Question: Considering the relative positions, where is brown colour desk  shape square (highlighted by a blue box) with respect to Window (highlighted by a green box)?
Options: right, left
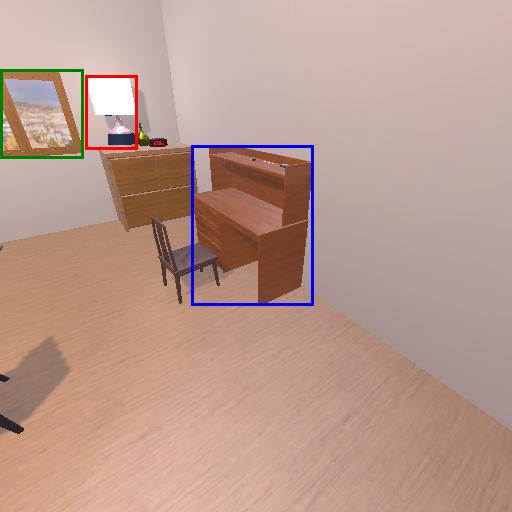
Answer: right